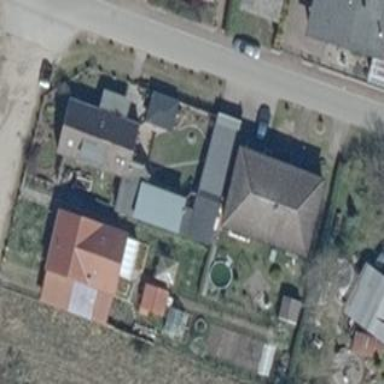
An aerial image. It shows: House with garage.